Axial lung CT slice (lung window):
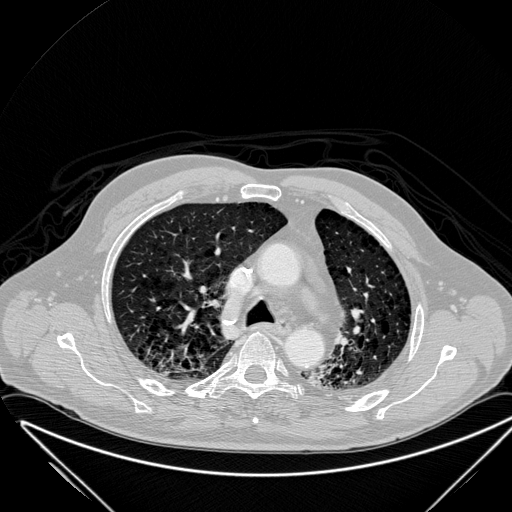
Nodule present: no